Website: macys
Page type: account-dashboard
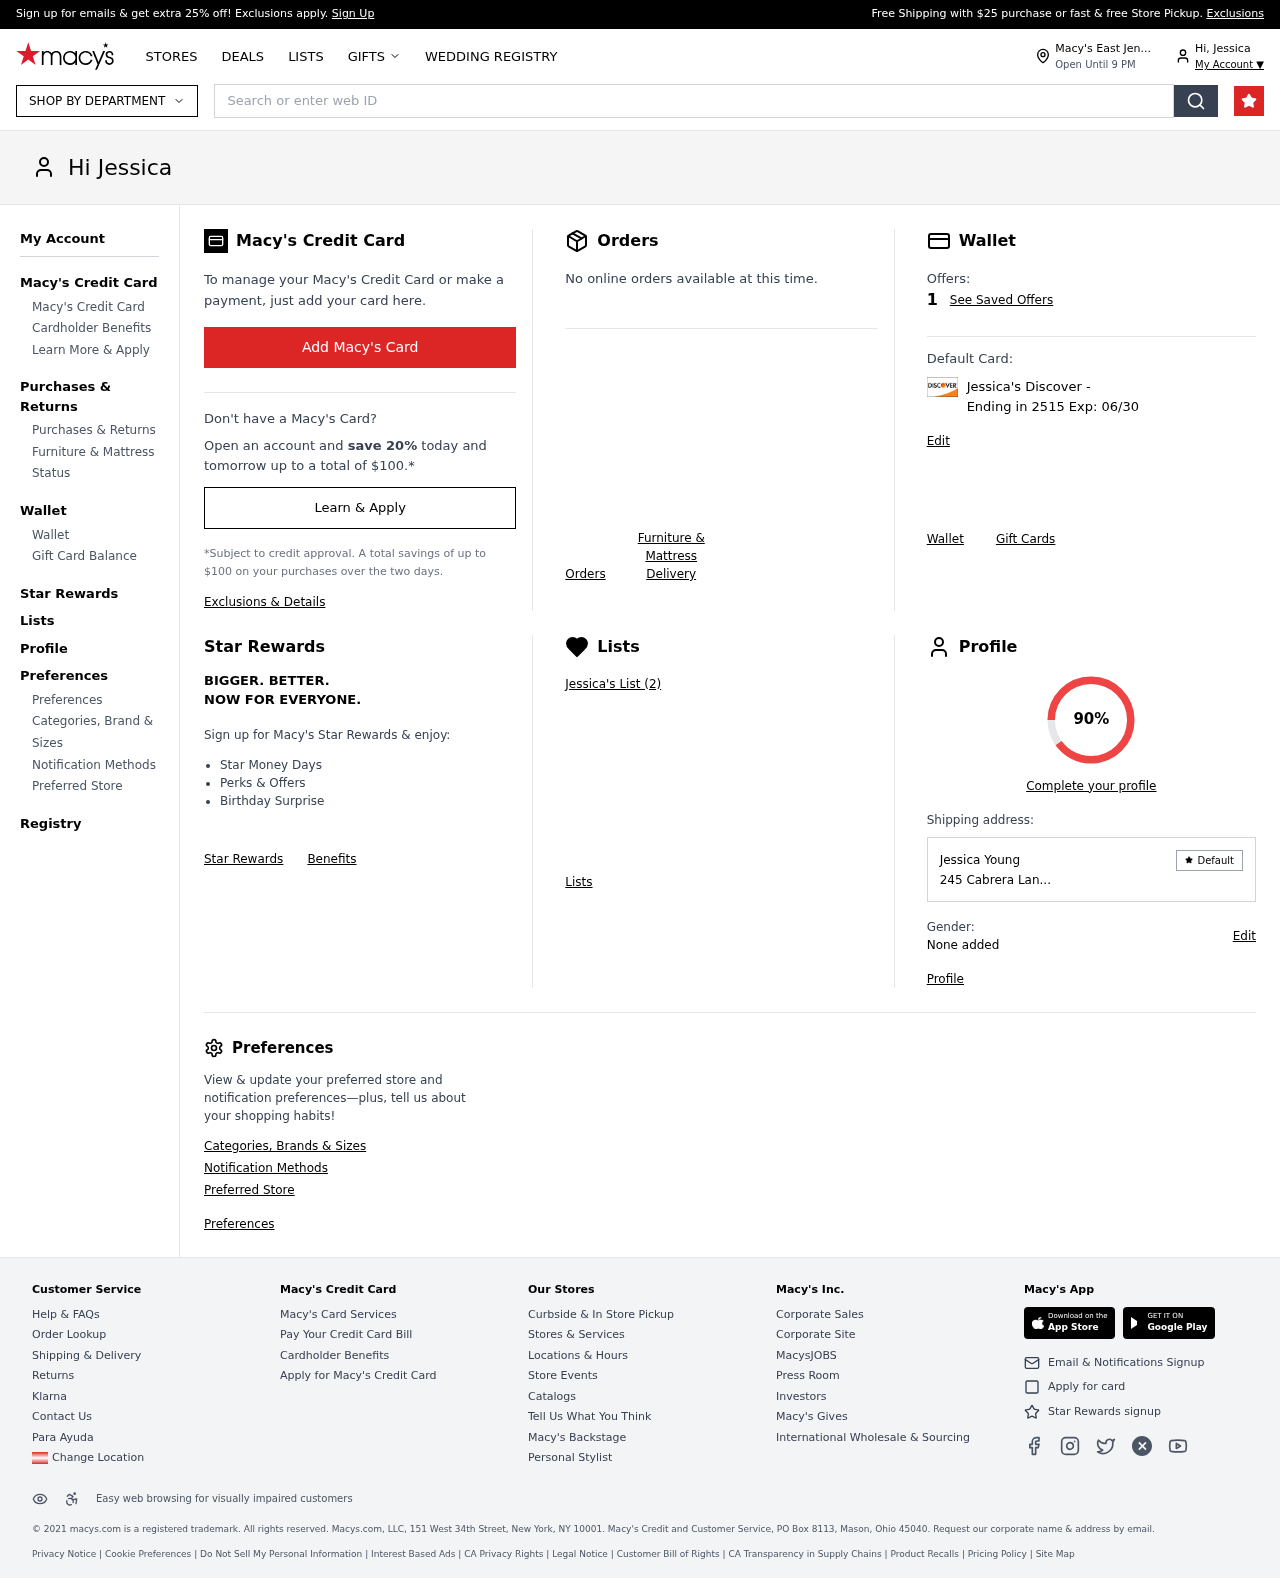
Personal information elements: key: PII_CARD_LAST4
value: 2515
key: PII_CARD_TYPE
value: Discover
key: PII_CITY
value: East Jen
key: PII_FIRSTNAME
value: Jessica
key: PII_FULLNAME
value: Jessica Young
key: PII_STREET
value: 245 Cabrera Lan
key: PII_CARD_EXPIRY
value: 06/30
Search elements: key: HEADER_SEARCH
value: Search or enter web ID